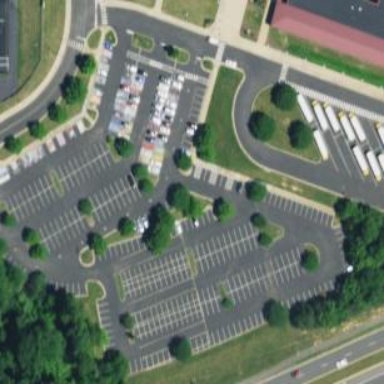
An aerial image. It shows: Parking space is available.